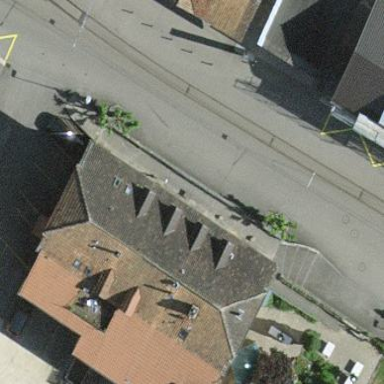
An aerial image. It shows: Historic building.